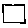
Label: square